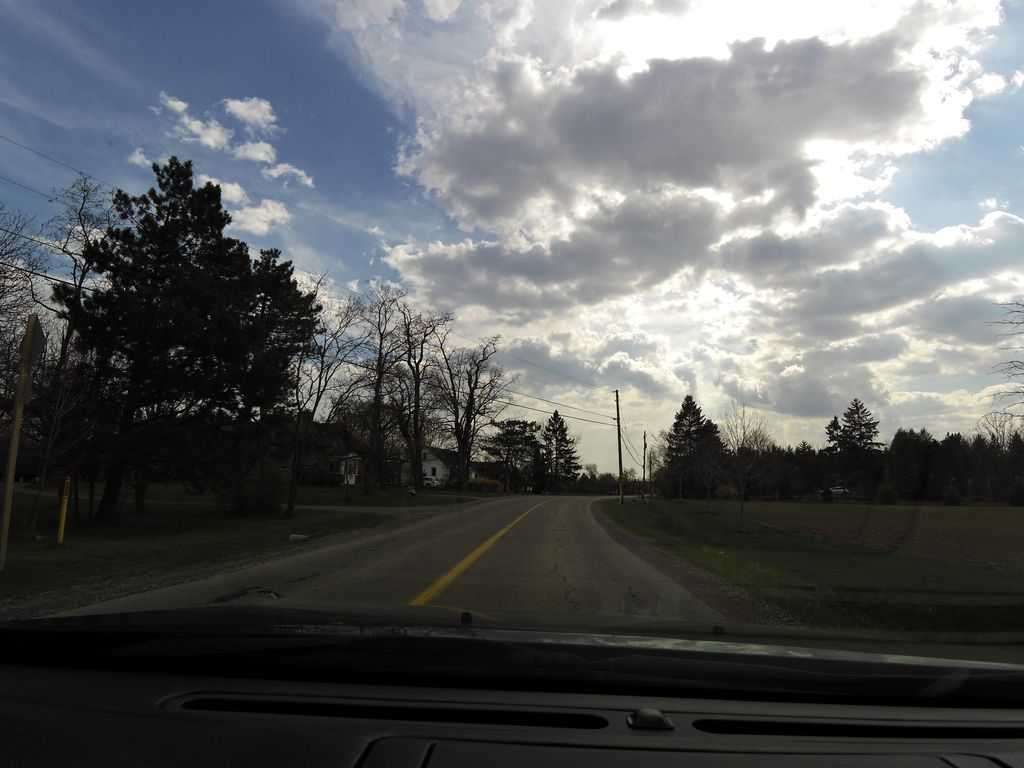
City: hamilton